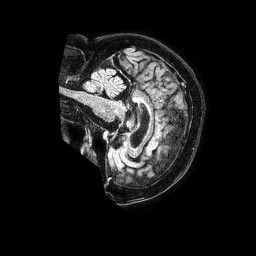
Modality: FLAIR
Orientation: sagittal
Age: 76
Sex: female
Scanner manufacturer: philips
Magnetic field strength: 1.5 T
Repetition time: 4.8 s
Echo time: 0.3 s